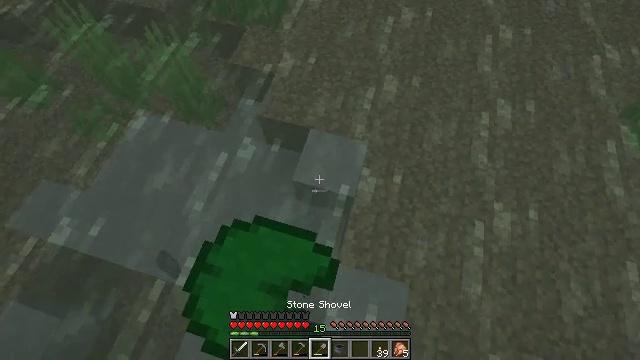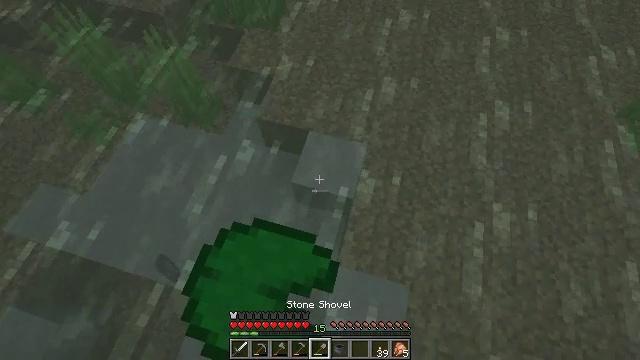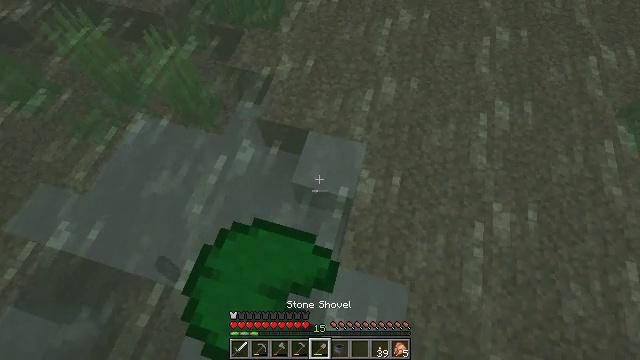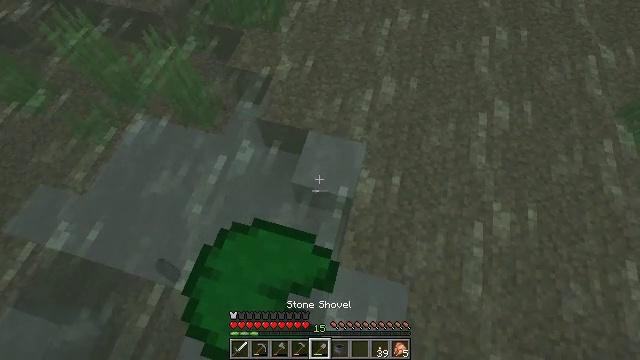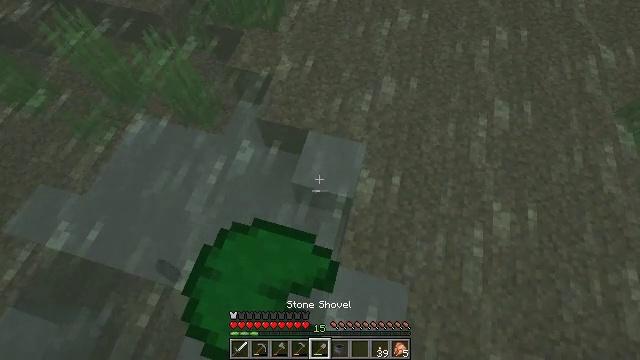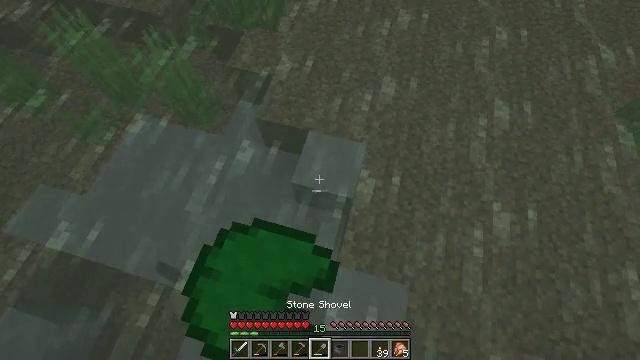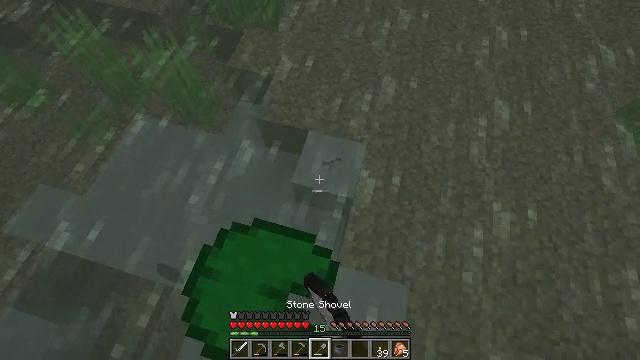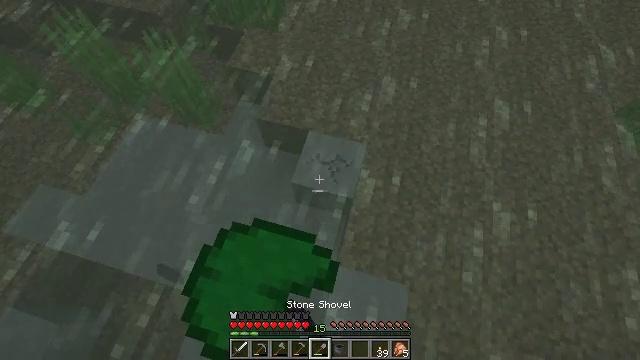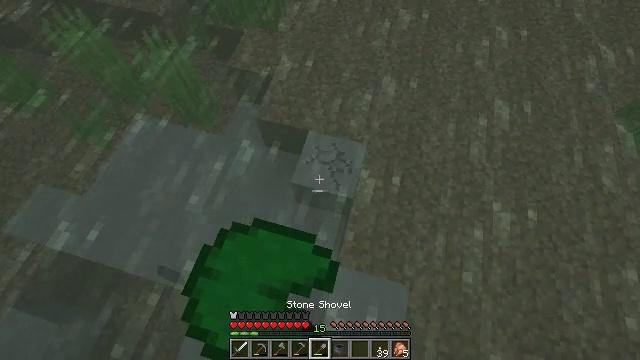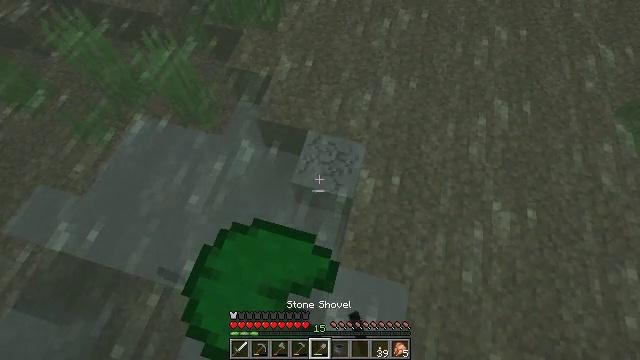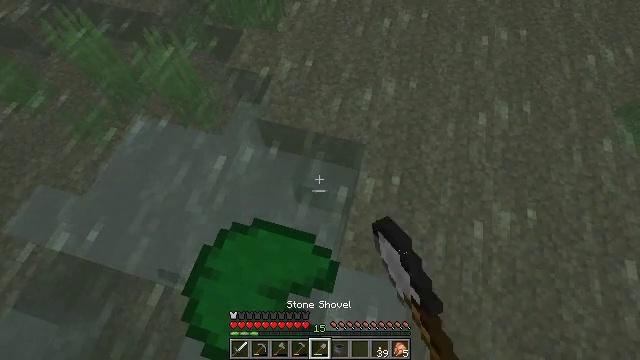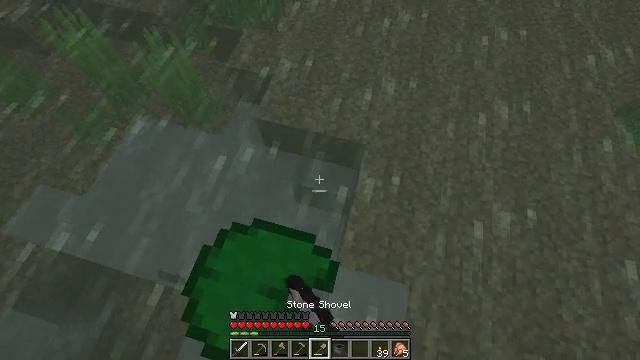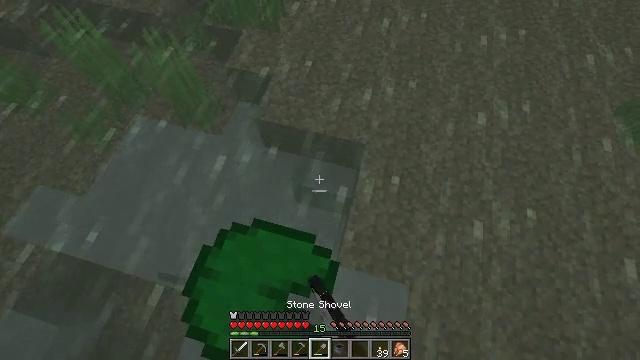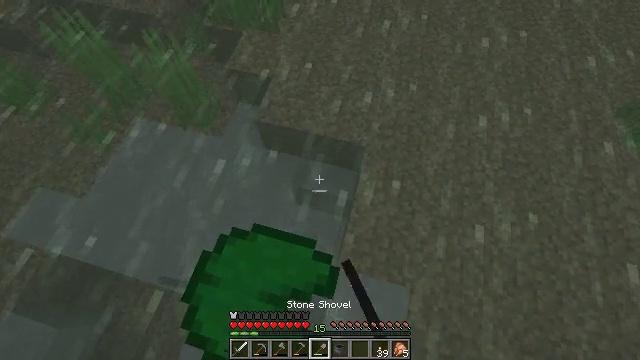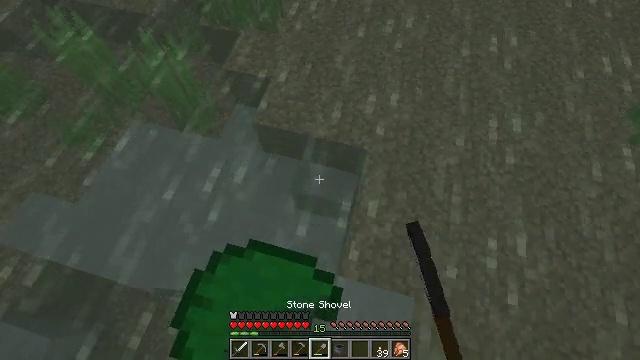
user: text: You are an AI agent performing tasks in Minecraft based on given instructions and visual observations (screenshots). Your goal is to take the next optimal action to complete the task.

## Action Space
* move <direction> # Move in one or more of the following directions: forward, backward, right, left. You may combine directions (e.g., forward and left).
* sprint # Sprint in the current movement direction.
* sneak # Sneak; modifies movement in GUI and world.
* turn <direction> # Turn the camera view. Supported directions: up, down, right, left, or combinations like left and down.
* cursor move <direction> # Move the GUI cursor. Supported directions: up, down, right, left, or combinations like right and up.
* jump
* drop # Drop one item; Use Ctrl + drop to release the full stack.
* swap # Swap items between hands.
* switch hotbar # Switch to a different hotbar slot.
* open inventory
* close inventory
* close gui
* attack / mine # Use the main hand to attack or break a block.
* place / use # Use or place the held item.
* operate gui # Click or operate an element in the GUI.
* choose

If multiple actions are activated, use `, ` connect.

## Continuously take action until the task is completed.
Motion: motion action
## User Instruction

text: Attack the clay block to obtain it.
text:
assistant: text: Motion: attack / mine
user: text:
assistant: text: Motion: attack / mine
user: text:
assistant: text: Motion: attack / mine
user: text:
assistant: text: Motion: attack / mine
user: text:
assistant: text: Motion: attack / mine
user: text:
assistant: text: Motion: attack / mine
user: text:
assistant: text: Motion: attack / mine
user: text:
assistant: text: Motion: attack / mine
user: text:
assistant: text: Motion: attack / mine
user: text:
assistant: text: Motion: attack / mine
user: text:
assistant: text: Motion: attack / mine
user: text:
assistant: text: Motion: attack / mine
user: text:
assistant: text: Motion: move forward, sneak, attack / mine
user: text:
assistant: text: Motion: move forward, sneak, attack / mine
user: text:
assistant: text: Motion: sneak, attack / mine